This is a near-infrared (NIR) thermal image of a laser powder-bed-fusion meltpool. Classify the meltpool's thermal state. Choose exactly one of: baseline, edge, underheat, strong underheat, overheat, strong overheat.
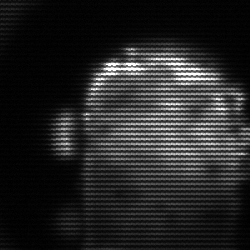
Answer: baseline